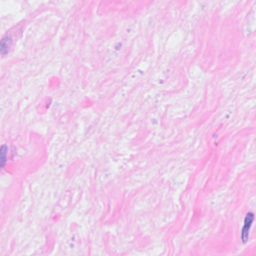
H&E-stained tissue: Breast